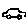
Label: car